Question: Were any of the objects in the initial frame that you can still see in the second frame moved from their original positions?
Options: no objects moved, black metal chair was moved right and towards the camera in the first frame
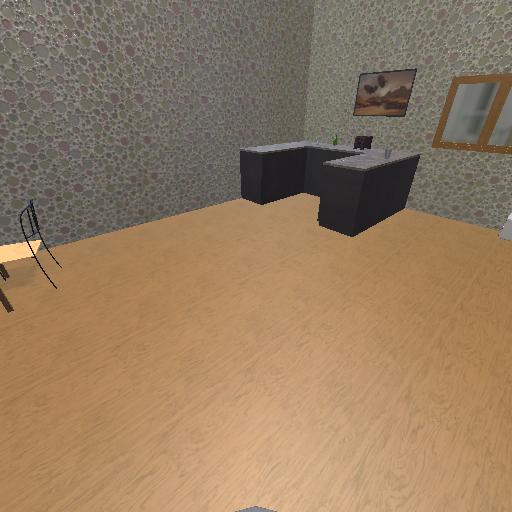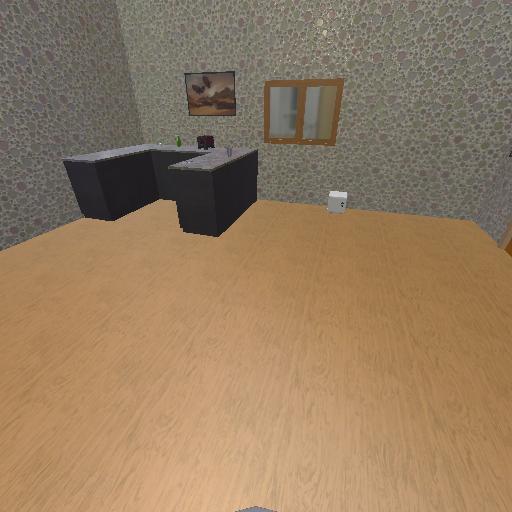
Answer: no objects moved